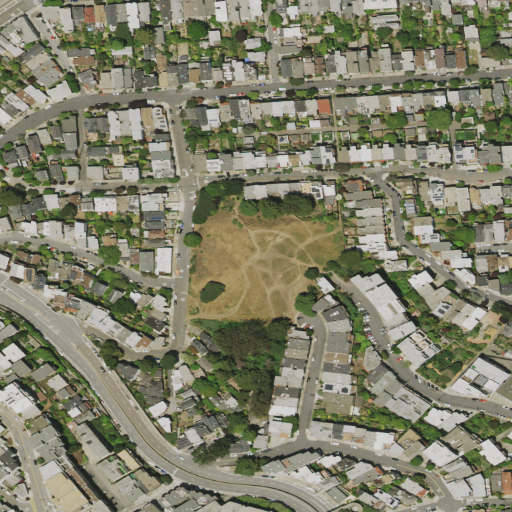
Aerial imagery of hill in California named Kite Hill containing medium intensity development, high intensity development, low intensity development, and open development